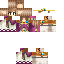
A female human skin with medium skin, wearing brown long hair dressed in a blue hoodie and brown pants, featuring a closed mouth.